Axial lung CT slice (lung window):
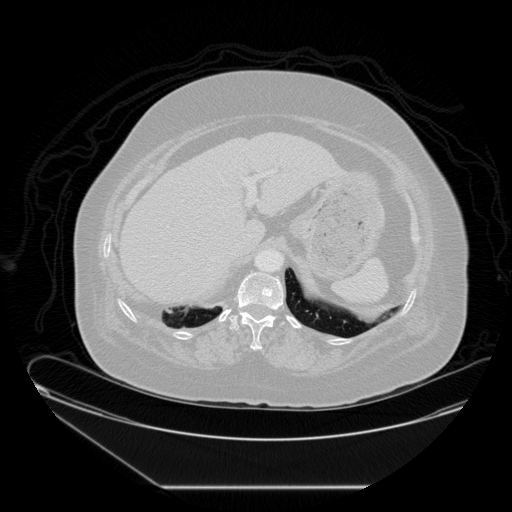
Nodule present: no